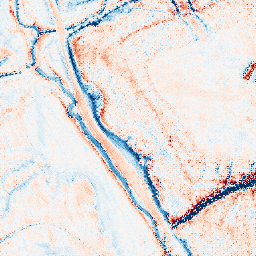
Category: edge_preserving
Decomposition family: bilateral
Decomposition parameters: d: 21
sigma_color: 100
sigma_space: 50
Upsampling method: regularized
Upsampling parameters: scale: 2
lambda_reg: 0.1
Upsampling scale: 2